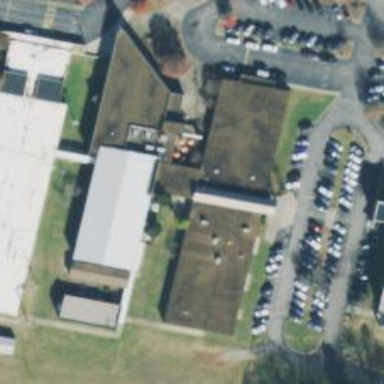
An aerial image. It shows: School building.